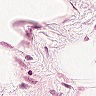
Metastatic tissue present: no